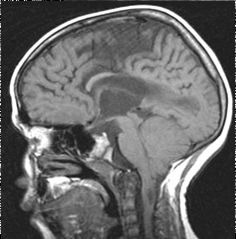
Label: notumor